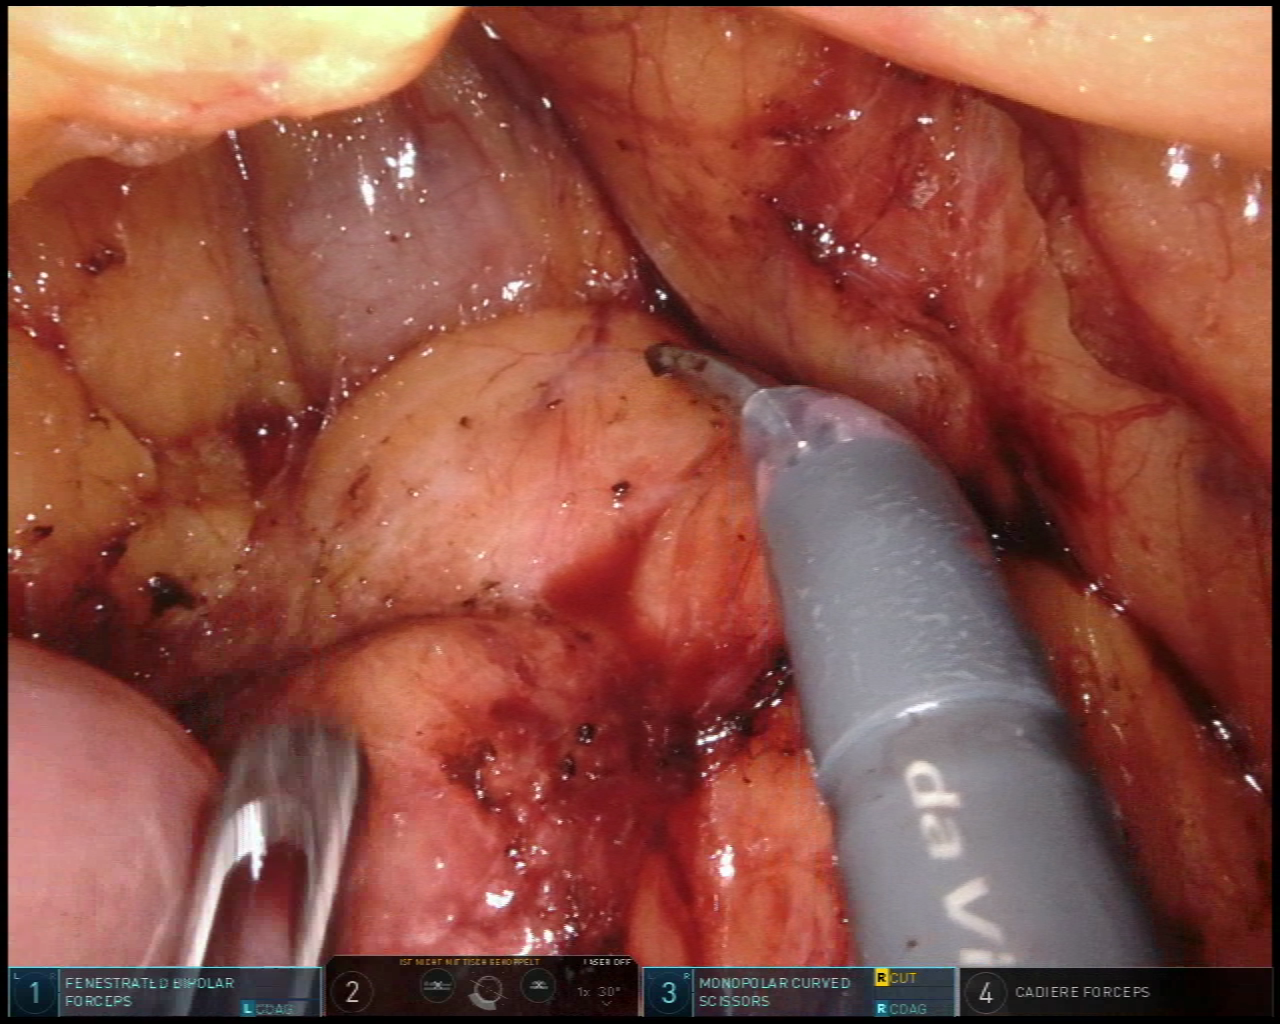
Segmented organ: stomach
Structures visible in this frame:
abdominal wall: no
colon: no
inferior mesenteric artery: no
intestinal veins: no
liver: no
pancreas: no
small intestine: yes
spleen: no
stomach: yes
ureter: no
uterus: no
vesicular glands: no